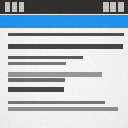
Screen state: on